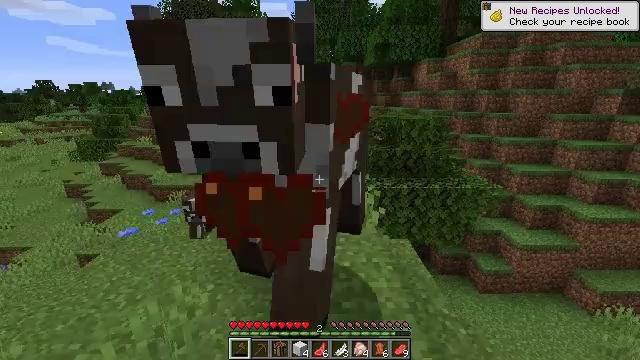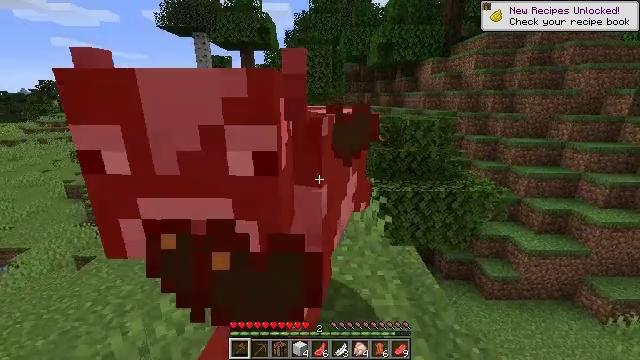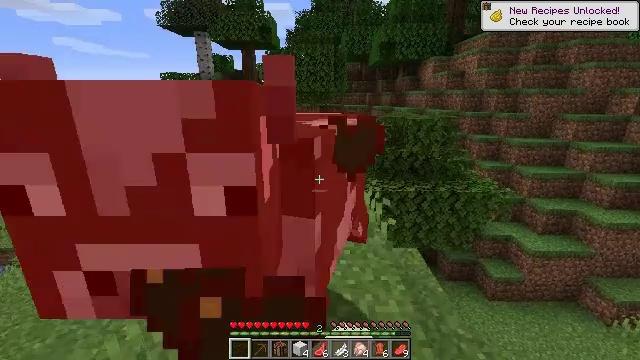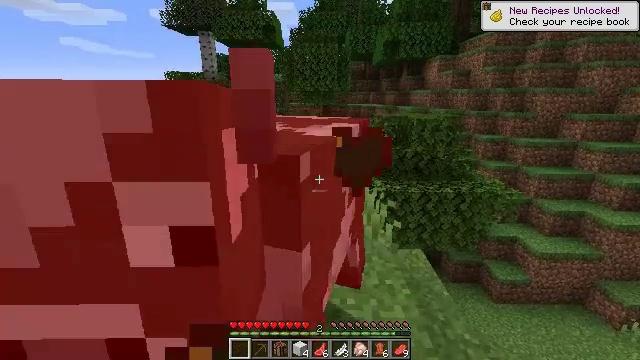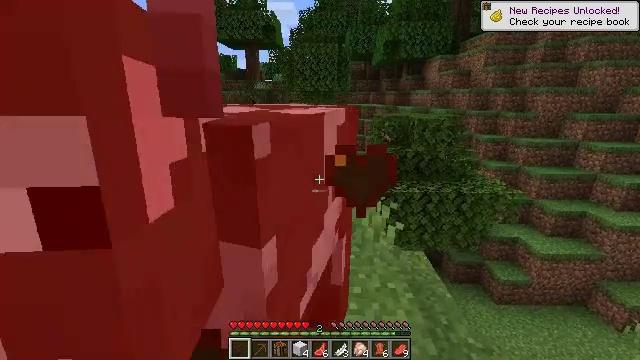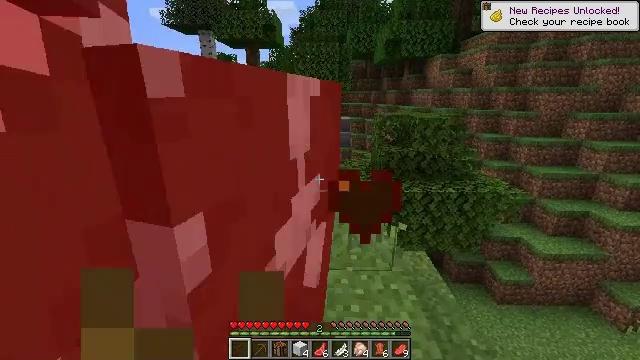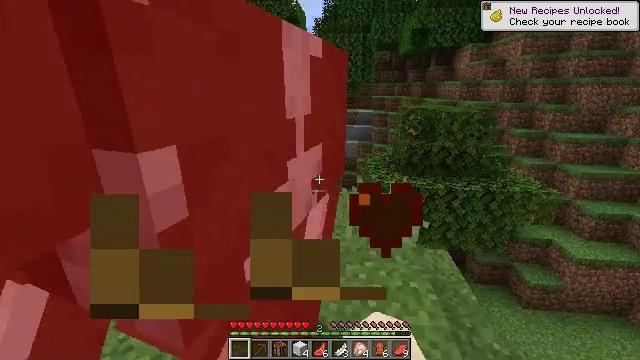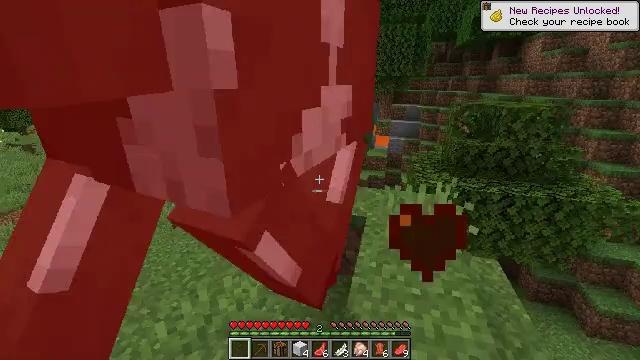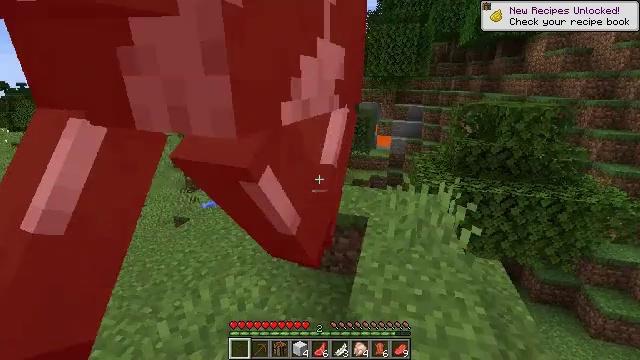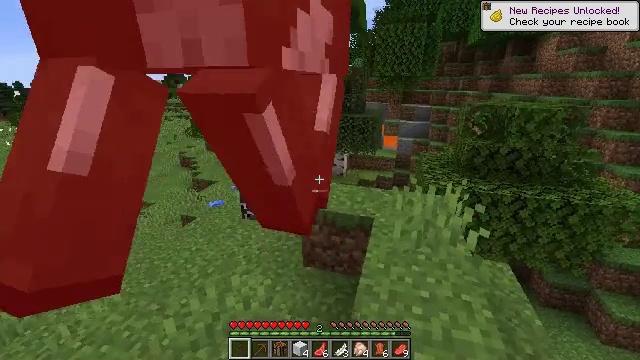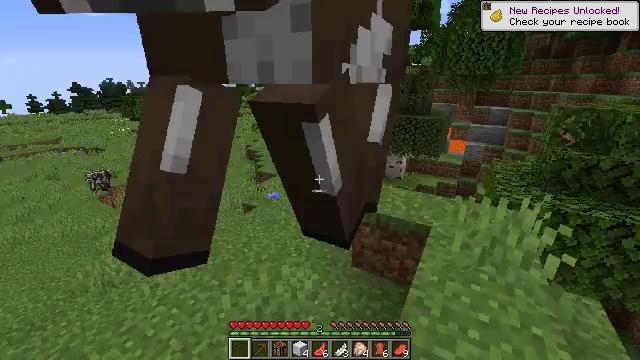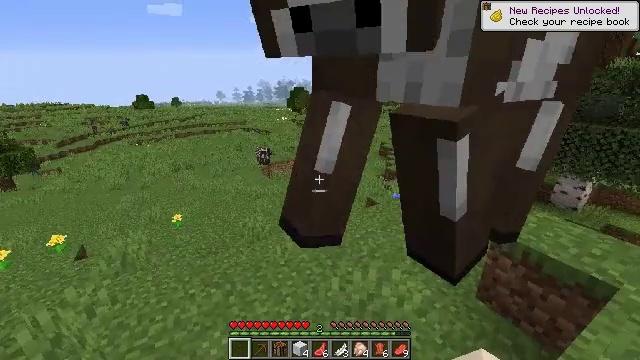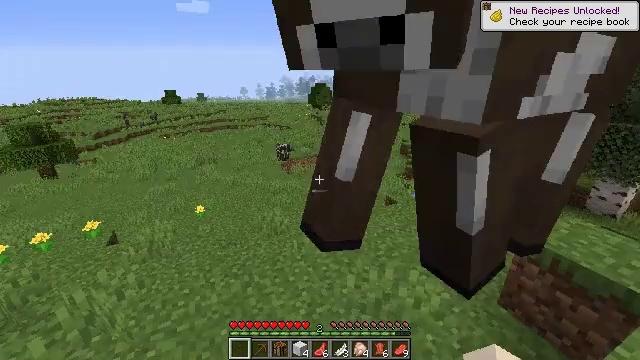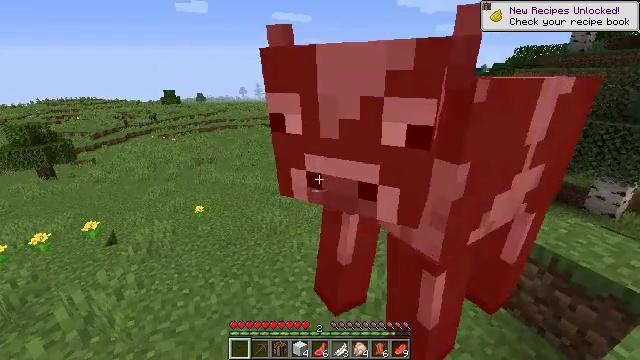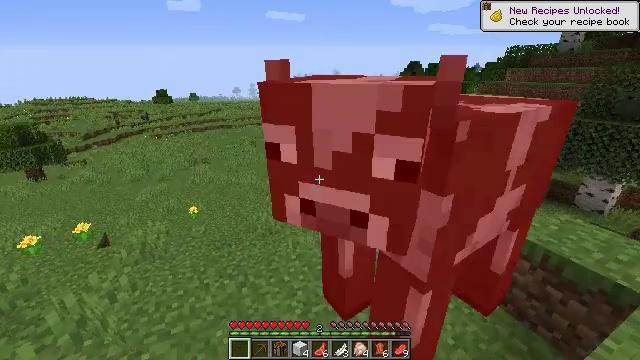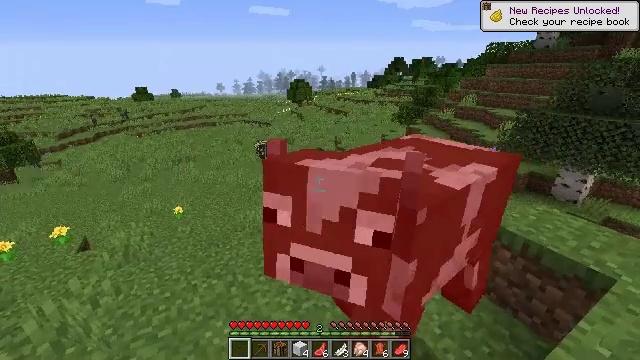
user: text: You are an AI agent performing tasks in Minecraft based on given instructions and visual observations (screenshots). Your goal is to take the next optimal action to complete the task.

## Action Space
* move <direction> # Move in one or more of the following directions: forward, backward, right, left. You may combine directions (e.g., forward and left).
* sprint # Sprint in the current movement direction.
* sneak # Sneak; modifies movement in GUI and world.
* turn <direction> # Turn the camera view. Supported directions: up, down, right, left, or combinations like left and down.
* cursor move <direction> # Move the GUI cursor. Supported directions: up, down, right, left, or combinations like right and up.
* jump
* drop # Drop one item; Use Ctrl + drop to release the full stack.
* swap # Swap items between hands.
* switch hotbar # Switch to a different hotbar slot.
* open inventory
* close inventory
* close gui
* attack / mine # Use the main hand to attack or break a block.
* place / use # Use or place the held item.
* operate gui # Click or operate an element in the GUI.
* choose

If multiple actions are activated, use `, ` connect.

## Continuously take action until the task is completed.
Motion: motion action
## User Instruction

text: Hunt a cow.
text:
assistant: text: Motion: move forward, attack / mine
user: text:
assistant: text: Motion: attack / mine
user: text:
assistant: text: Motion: attack / mine
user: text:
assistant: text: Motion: no_op
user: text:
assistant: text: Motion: attack / mine
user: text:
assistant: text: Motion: turn left and down, attack / mine
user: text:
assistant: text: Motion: turn left and down
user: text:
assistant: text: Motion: attack / mine
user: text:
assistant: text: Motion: turn left, attack / mine
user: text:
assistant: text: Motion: turn left, attack / mine
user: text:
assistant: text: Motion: turn left
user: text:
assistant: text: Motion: turn left, attack / mine
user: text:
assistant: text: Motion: attack / mine
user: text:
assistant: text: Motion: turn right, attack / mine
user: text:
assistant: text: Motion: turn right
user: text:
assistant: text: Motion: turn right and down
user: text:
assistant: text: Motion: turn right, attack / mine
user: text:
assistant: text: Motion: turn right and down, attack / mine
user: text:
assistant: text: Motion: attack / mine
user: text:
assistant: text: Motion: no_op
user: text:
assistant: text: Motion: attack / mine
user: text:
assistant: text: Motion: turn down, attack / mine
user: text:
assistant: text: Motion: turn right
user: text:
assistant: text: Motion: attack / mine
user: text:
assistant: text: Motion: attack / mine
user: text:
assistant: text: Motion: attack / mine